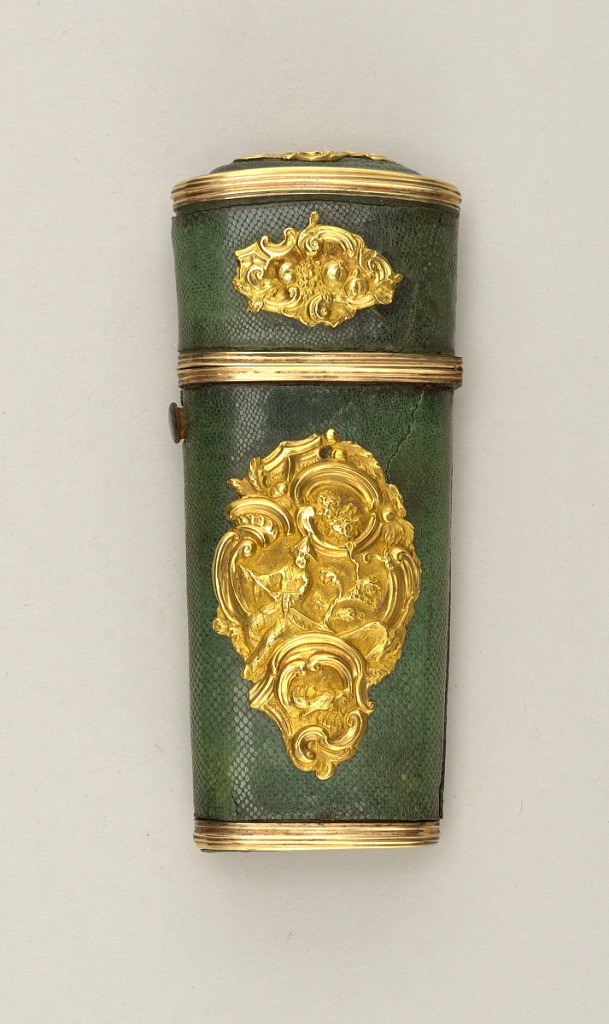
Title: Etui
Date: ca. 1750
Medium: Shagreen (shark or ray skin), gilt copper
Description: Missing insert with tools; most likely associated with n-a-1012 (necessaire insert with tools).